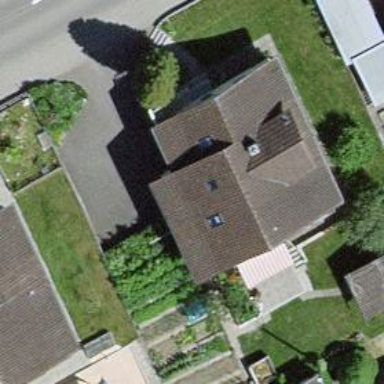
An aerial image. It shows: Residential building.